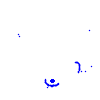
Particle: proton